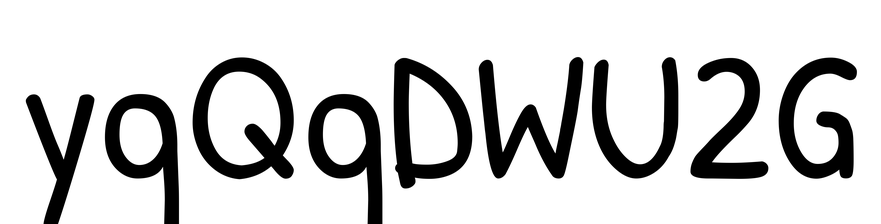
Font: PatrickHand-Regular